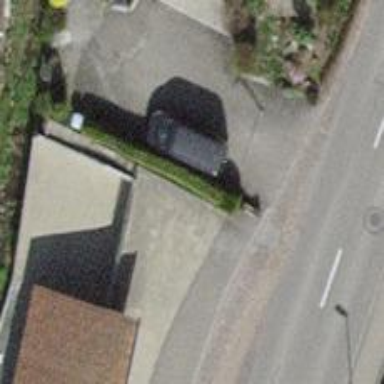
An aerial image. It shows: Hedge acting as barrier.